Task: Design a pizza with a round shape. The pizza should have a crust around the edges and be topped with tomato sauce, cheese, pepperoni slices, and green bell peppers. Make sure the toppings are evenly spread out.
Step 105:
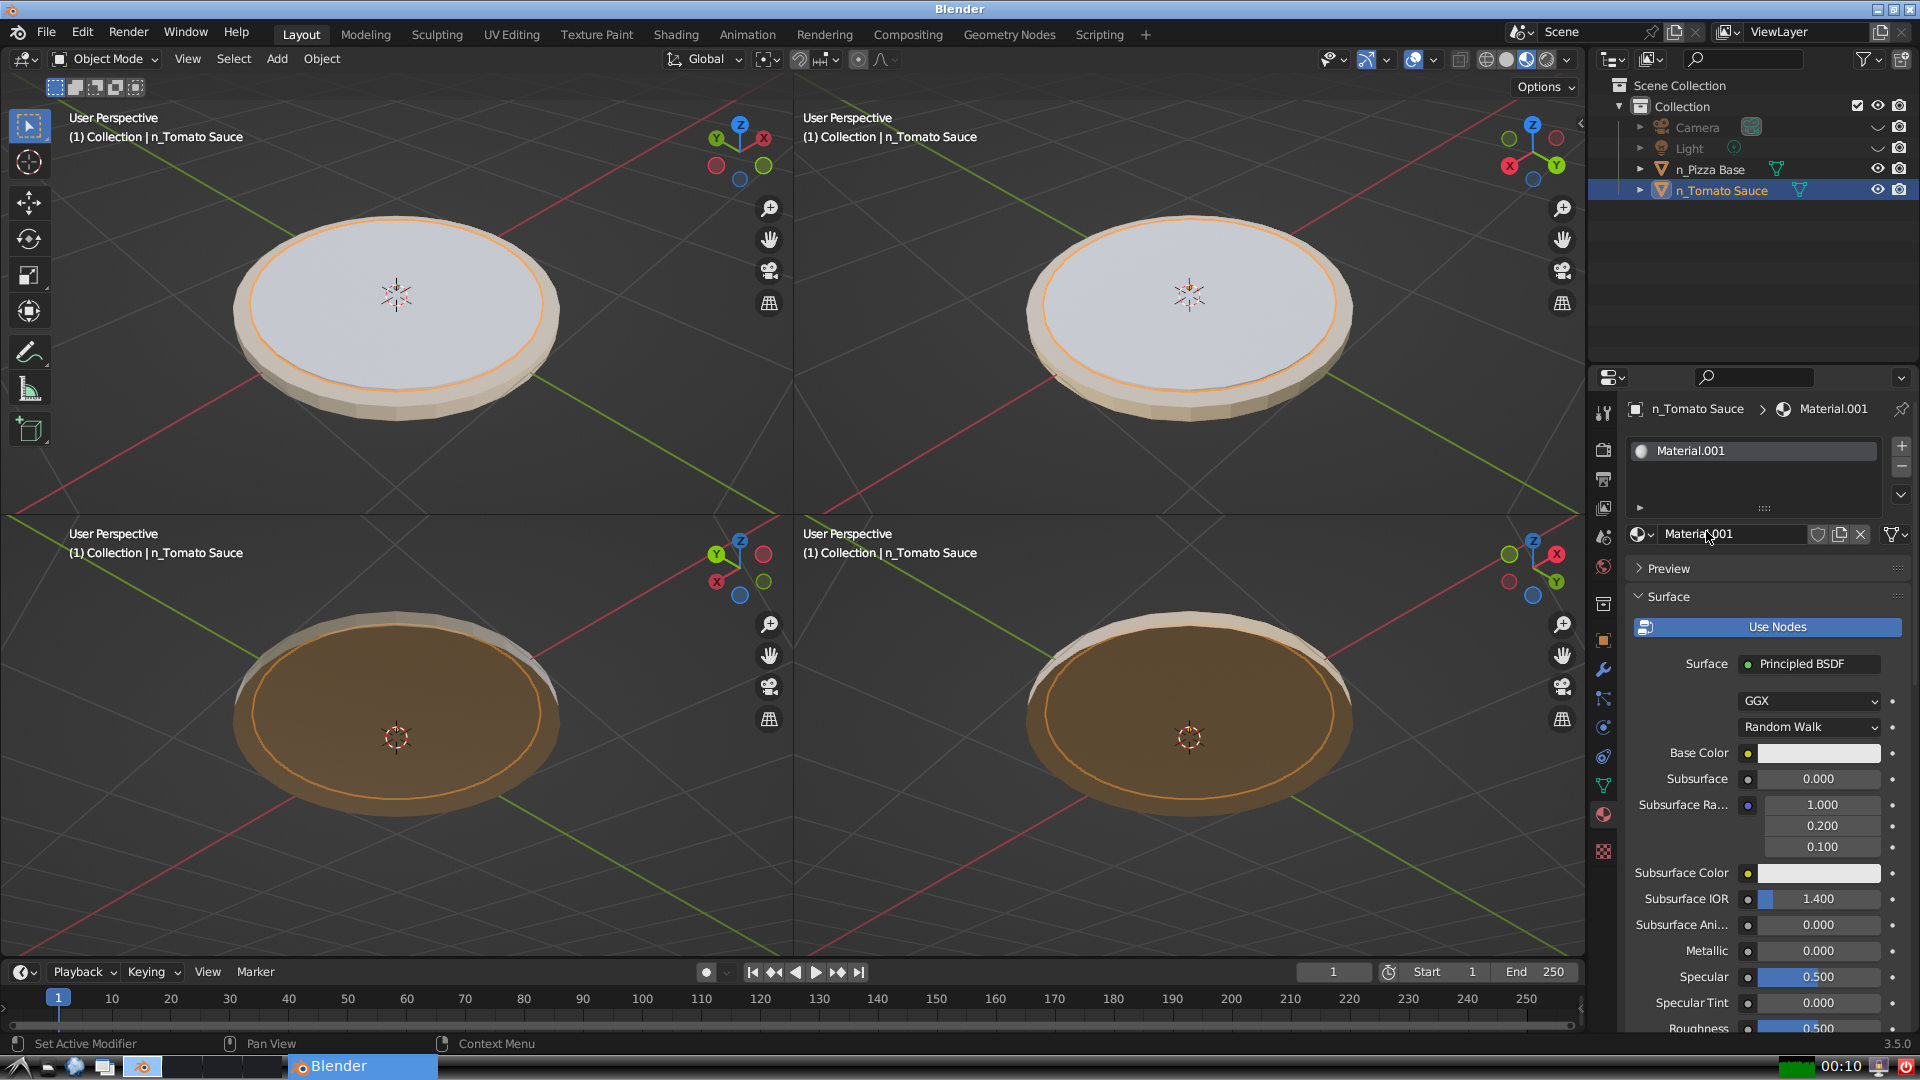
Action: click: no